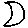
Label: moon